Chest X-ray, PA view. Patient: 56 years old, sex M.
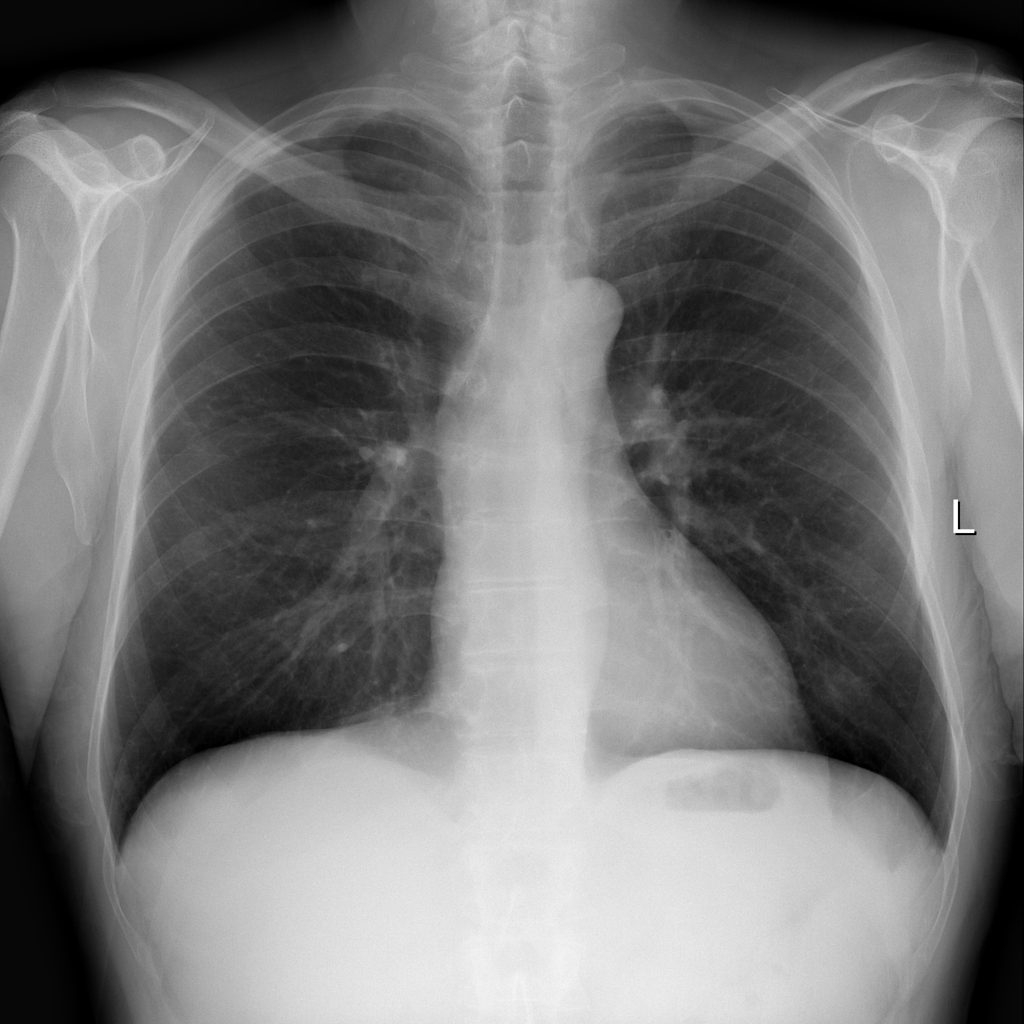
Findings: No Finding